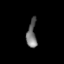
Tissue: lung
Cell type: Others
Senescence score: 0.2172
Nuclear area (px): 261
Mean DAPI intensity: 112.533